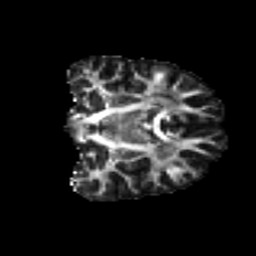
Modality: FA
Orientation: coronal
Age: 25
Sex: male
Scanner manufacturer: ge
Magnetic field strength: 3 T
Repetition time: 7.8 s
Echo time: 0.061 s